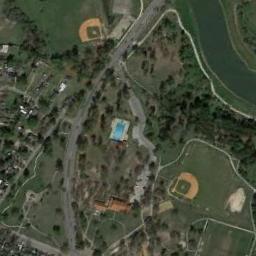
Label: baseball_diamond